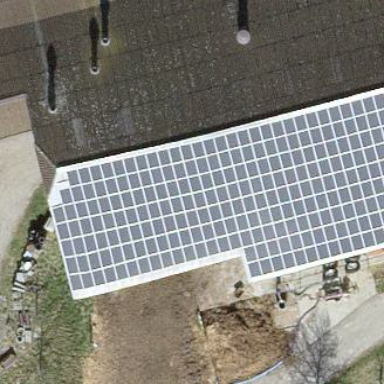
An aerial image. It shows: Solar power generator using photovoltaic method with solar photovoltaic panel types.